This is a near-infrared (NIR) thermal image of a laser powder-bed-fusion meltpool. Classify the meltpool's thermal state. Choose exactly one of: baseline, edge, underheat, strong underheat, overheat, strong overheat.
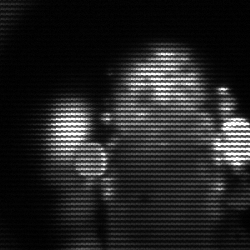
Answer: strong underheat